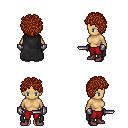
a pixel art fantasy rpg character, female body template, human, tanned skin, black cape, red pants, brunette curly afro hairstyle, metal gloves, maroon shoes, dagger, four views (front, back, left, right), 2x2 character sprite sheet, small pixel art, hard edges, no anti-aliasing